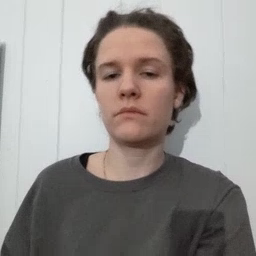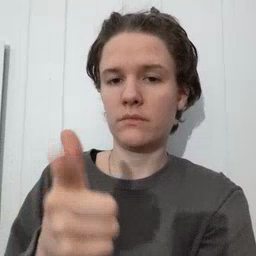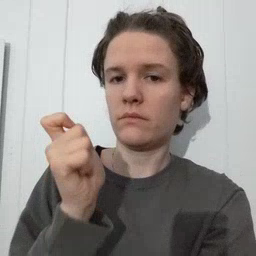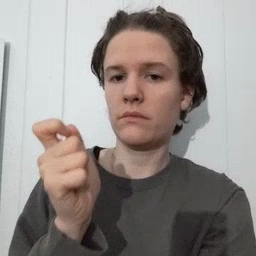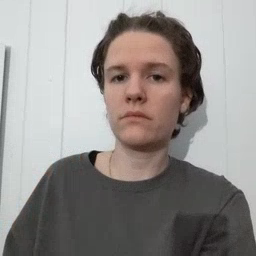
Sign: fast